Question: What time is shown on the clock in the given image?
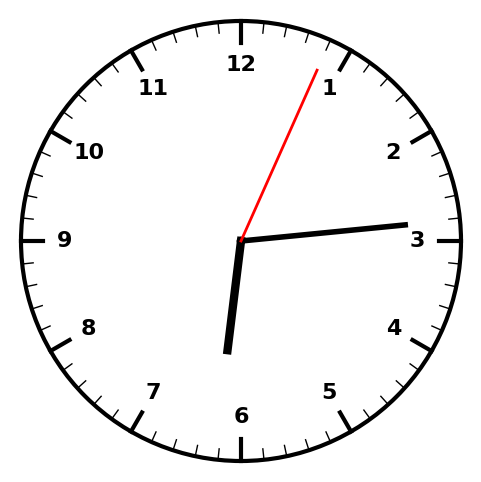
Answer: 06:14:04